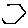
Label: hexagon